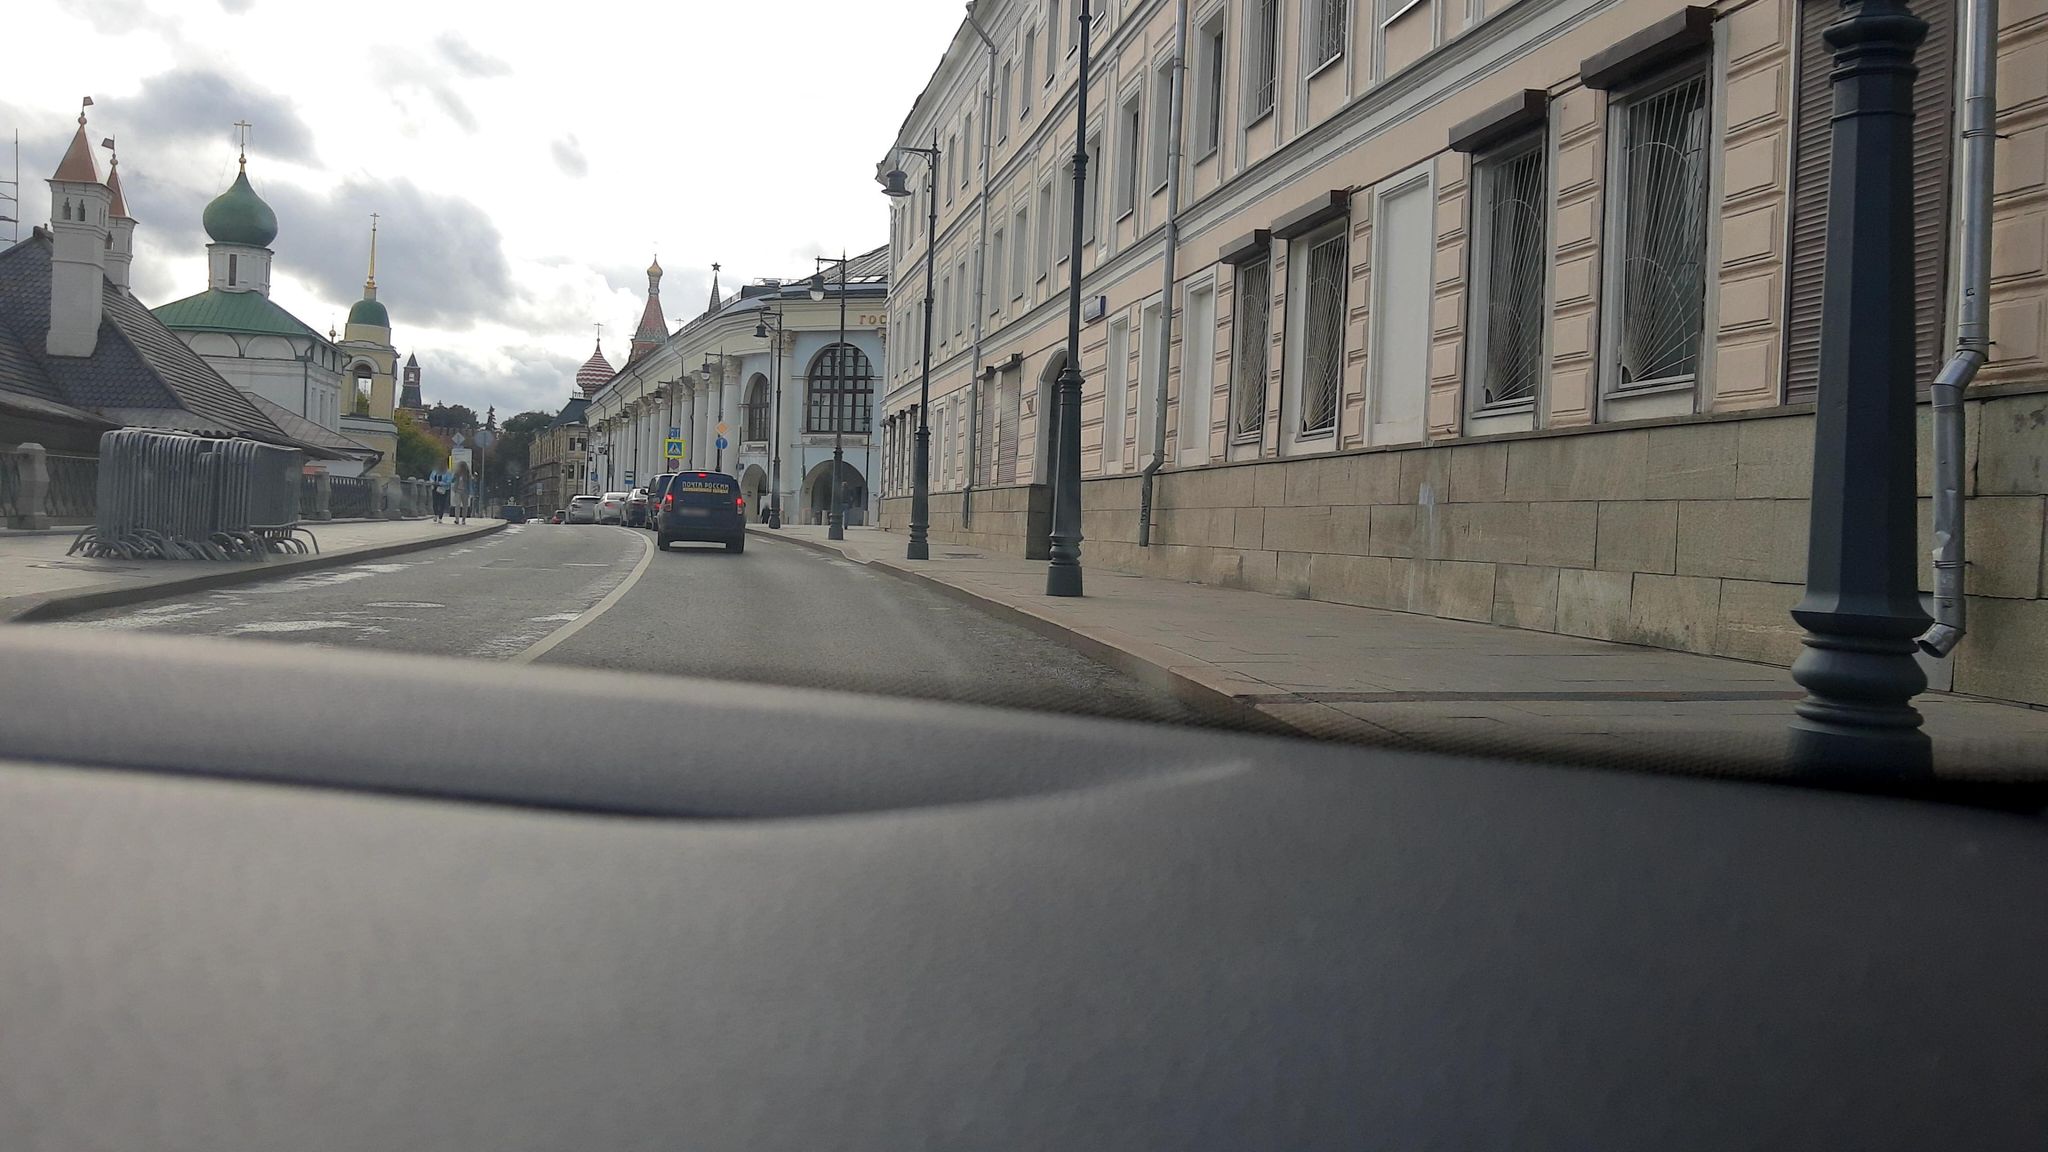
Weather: snowy
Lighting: day
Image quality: good
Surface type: driving surface
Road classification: tertiary
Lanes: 2
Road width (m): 3.5
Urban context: urban centre
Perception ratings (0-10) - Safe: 6.15, Lively: 8.79, Beautiful: 6.09, Boring: 5.89, Depressing: 2.33, Wealthy: 8.26